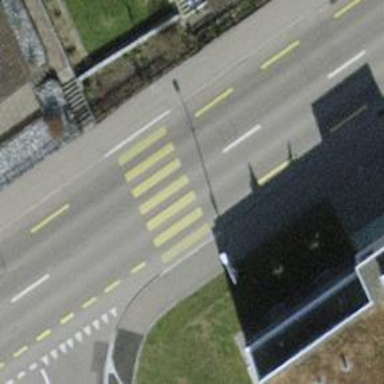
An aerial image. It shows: Zebra crossing on the road.